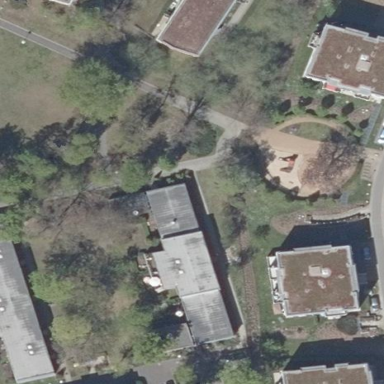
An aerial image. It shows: Historic building.